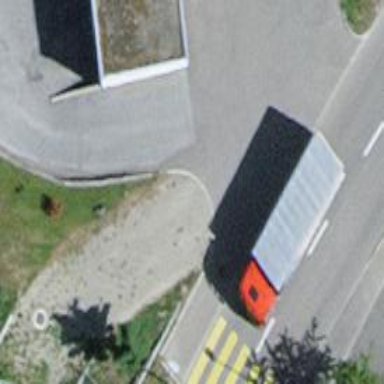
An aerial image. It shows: Uncontrolled zebra crossing on the road.